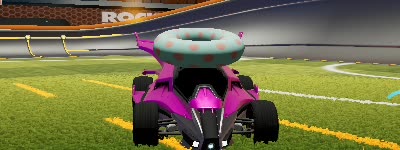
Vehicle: aftershock